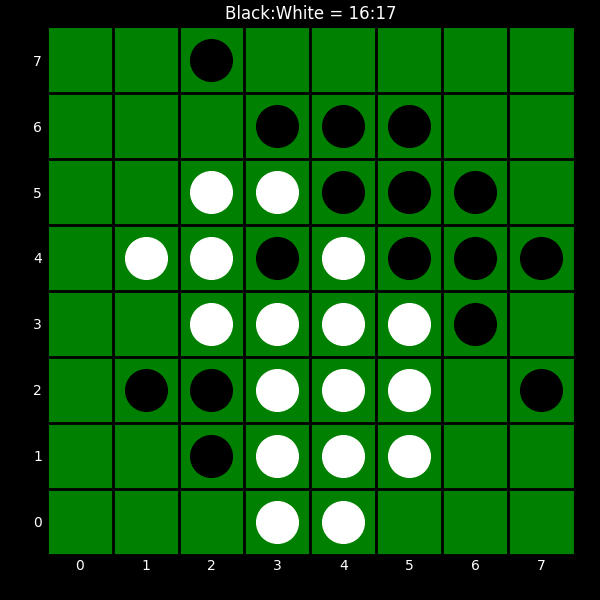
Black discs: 16
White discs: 17